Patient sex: M
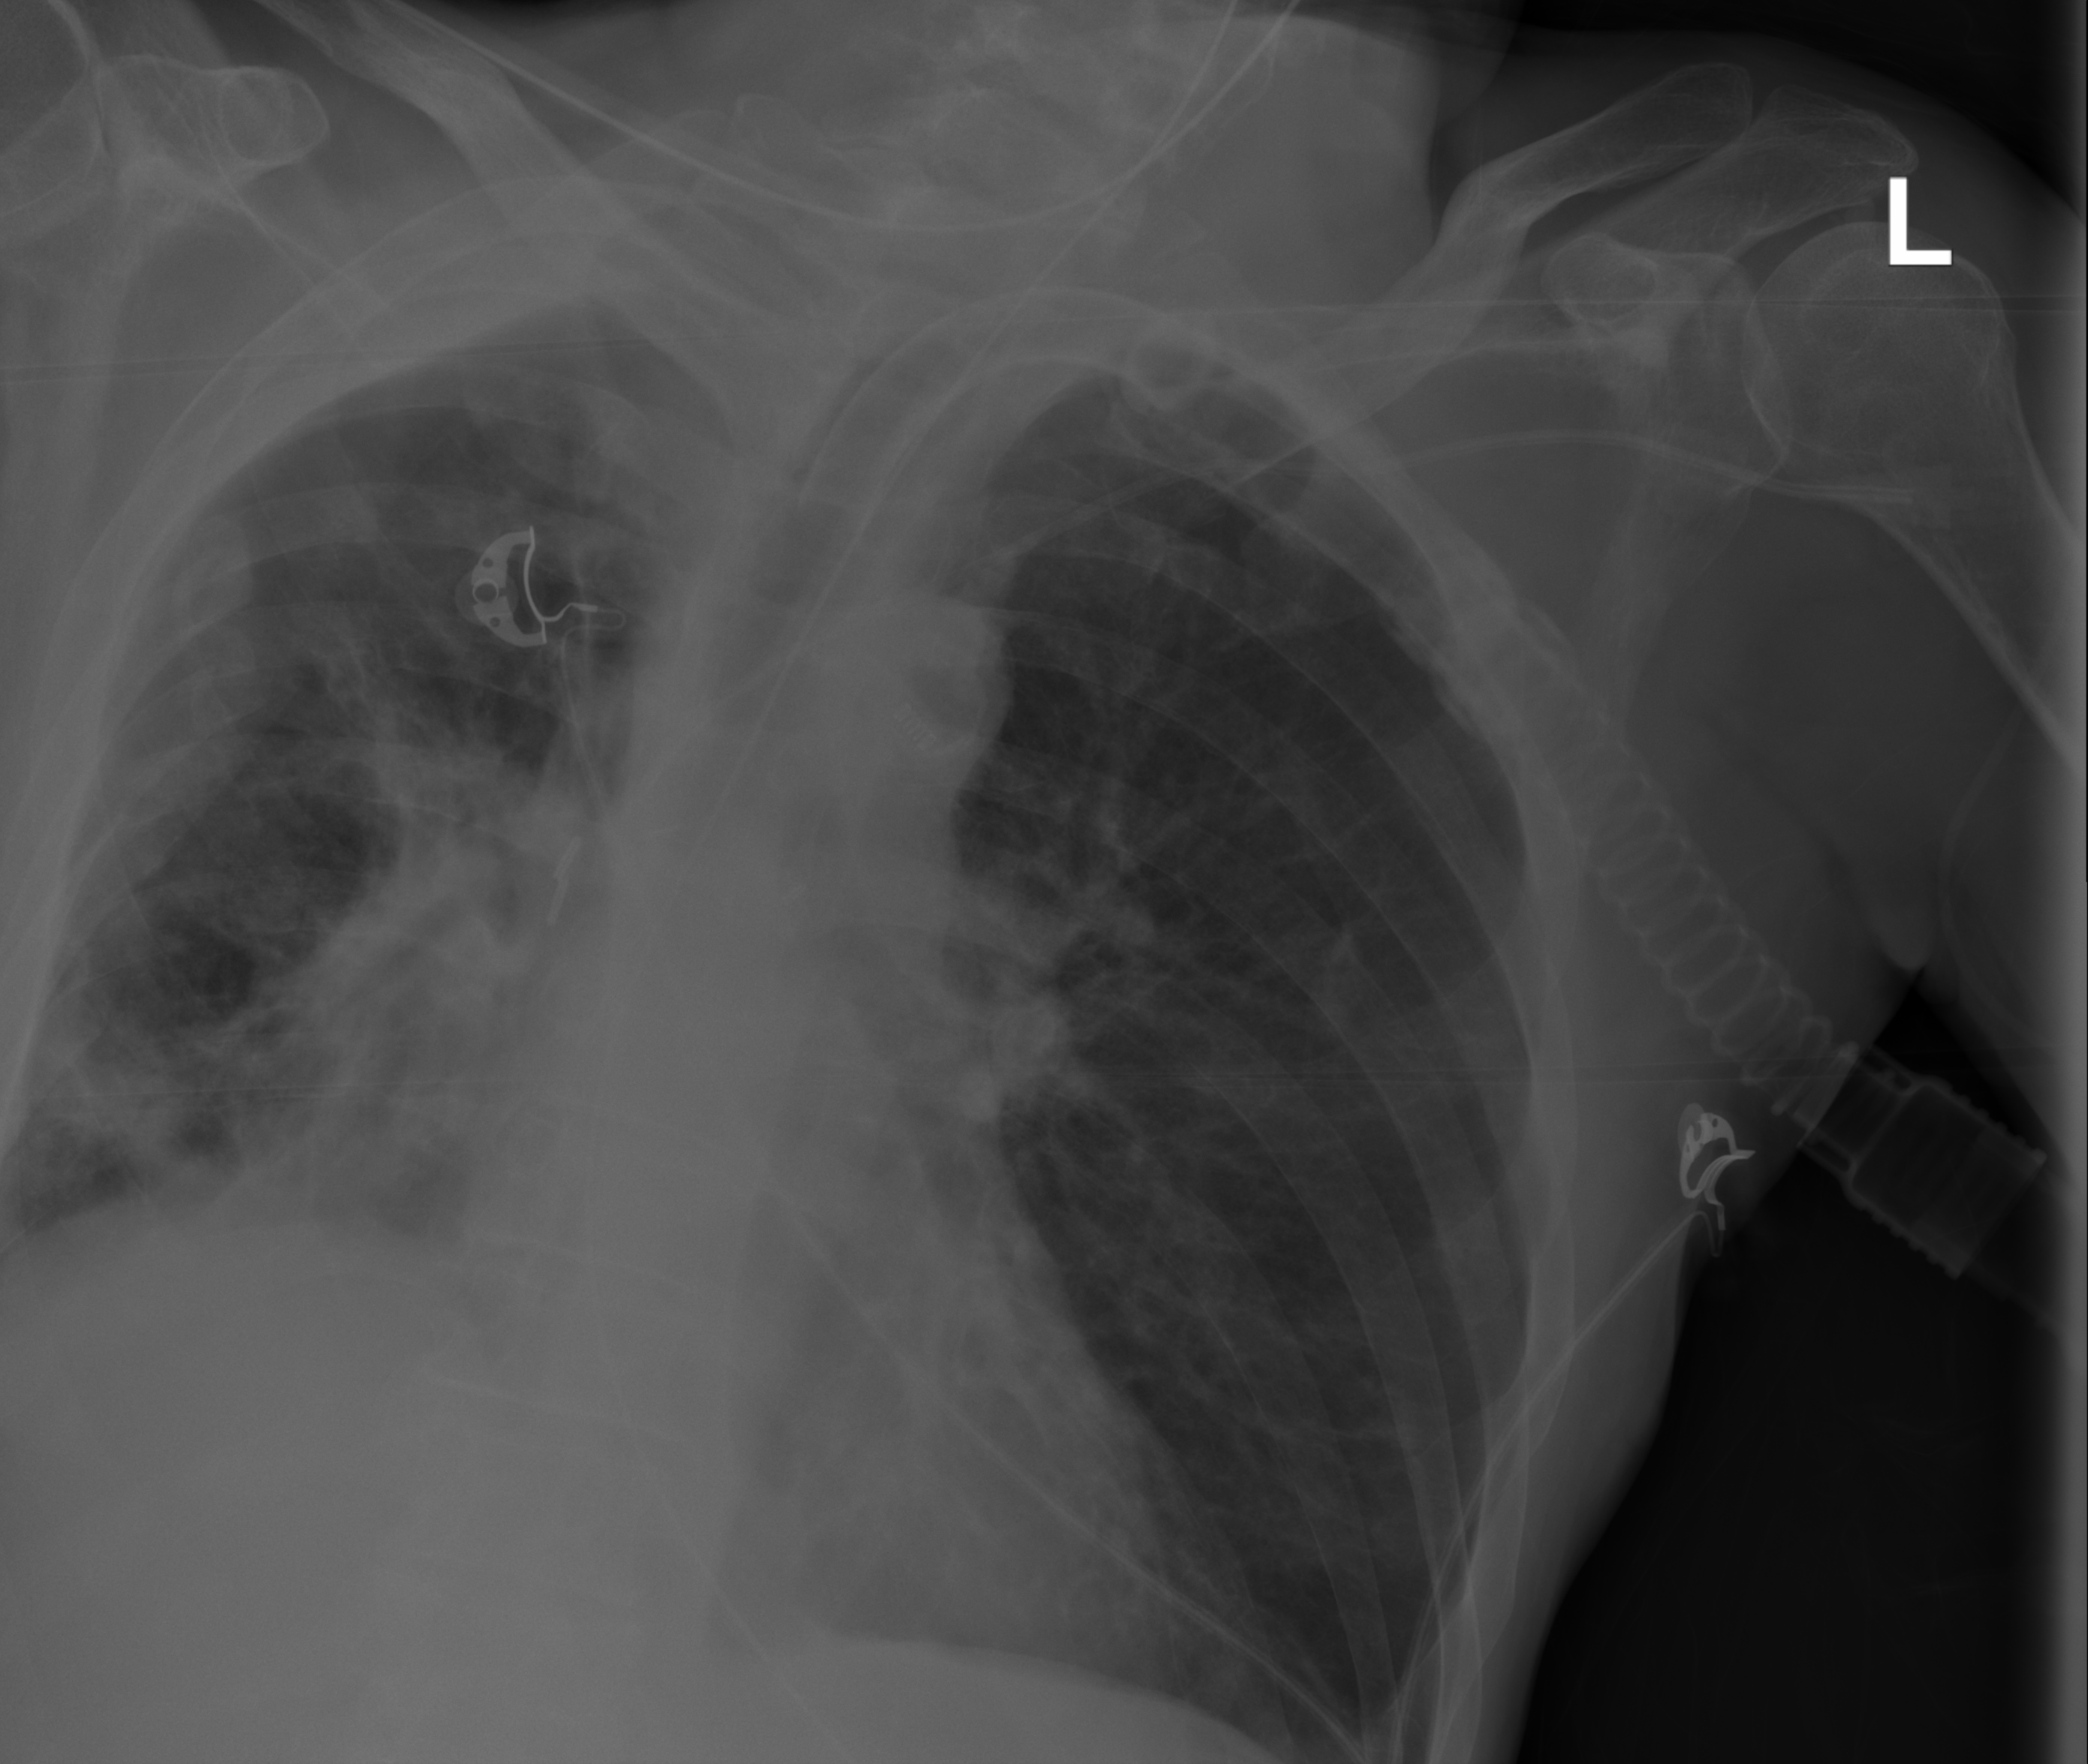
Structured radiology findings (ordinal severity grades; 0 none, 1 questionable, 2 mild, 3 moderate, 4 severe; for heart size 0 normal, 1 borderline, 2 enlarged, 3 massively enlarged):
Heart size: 0
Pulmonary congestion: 2
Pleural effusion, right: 2
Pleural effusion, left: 0
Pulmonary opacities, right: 2
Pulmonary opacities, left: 2
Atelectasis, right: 3
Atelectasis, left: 2